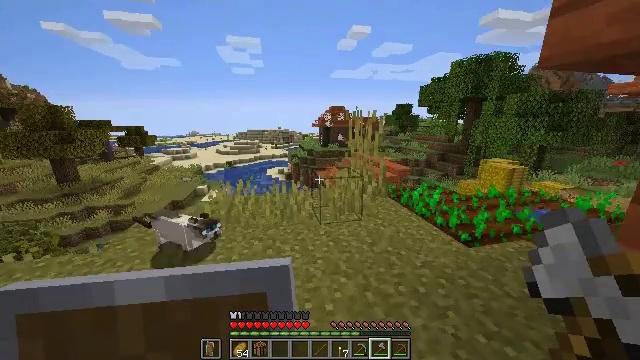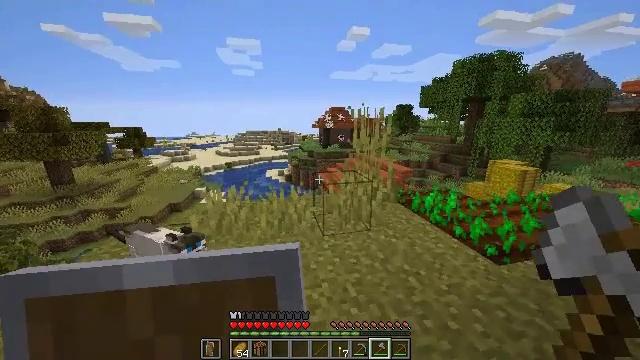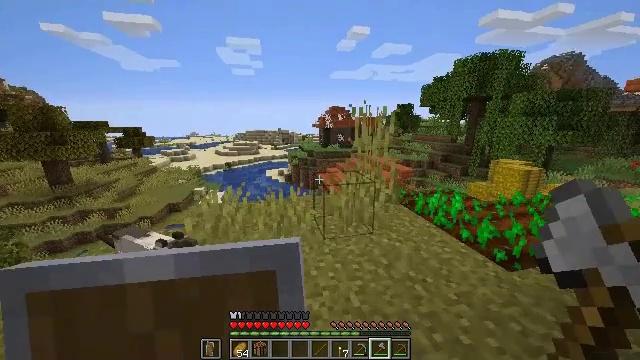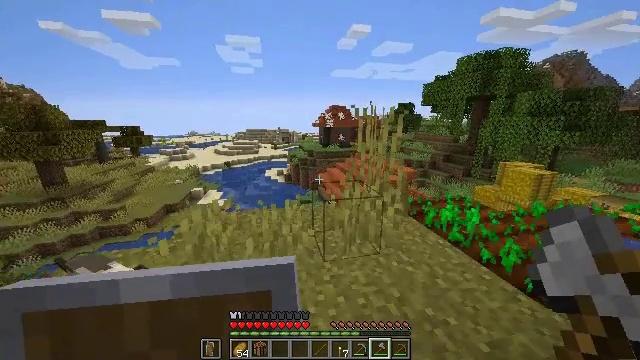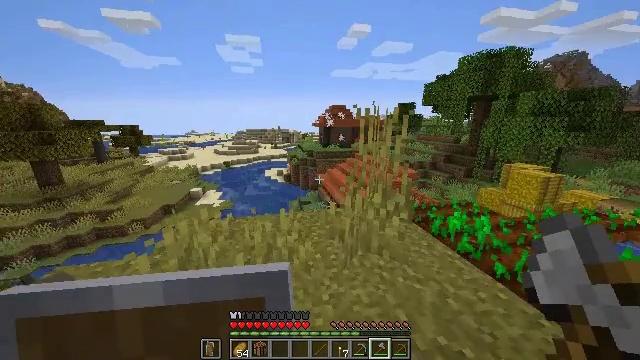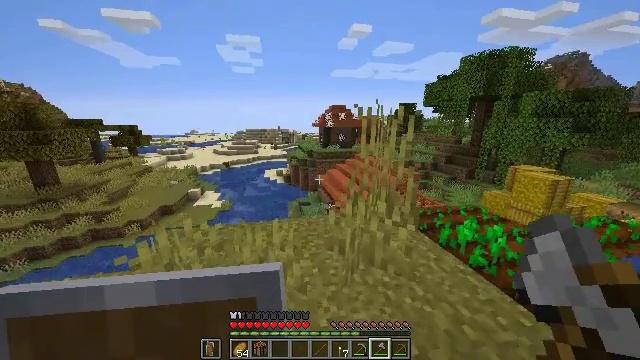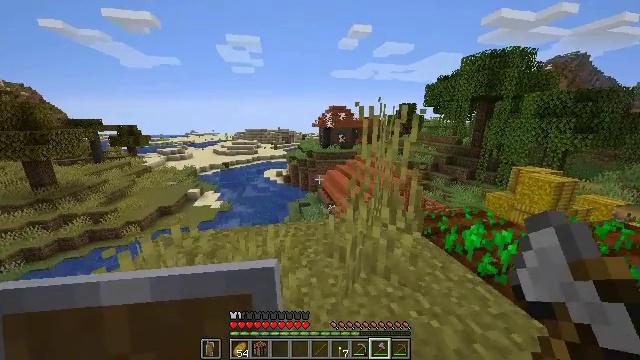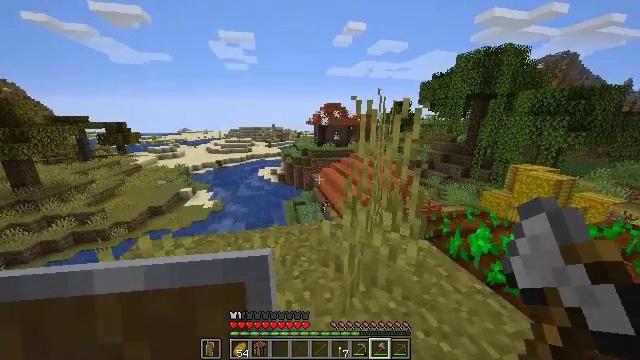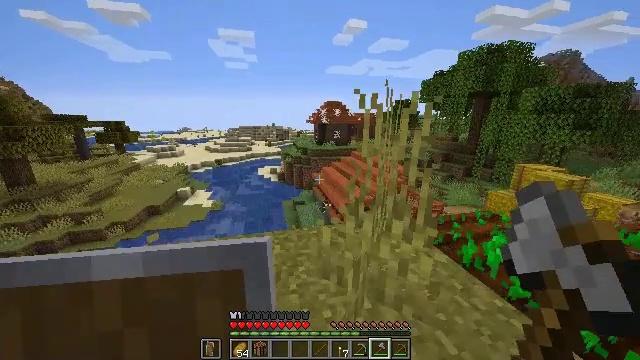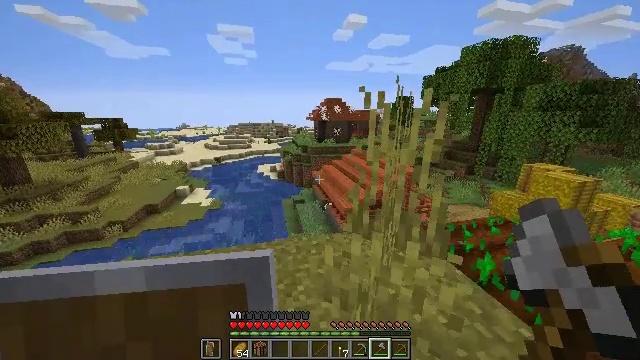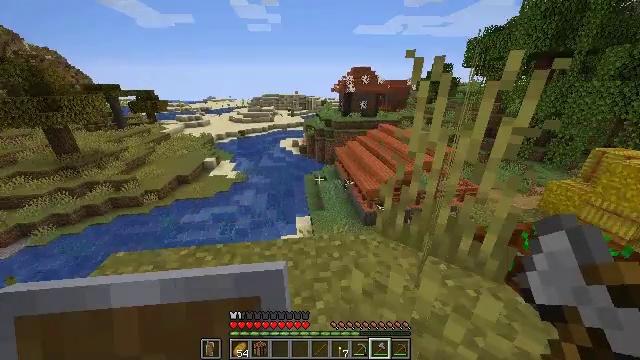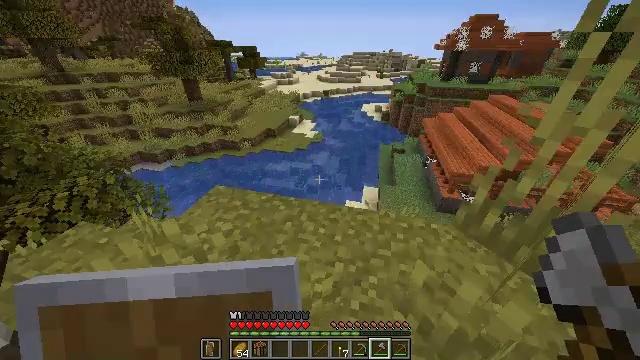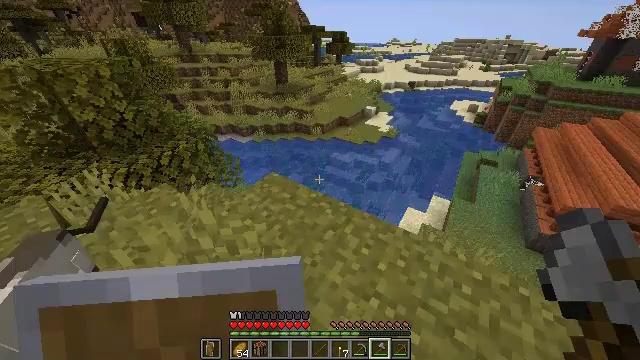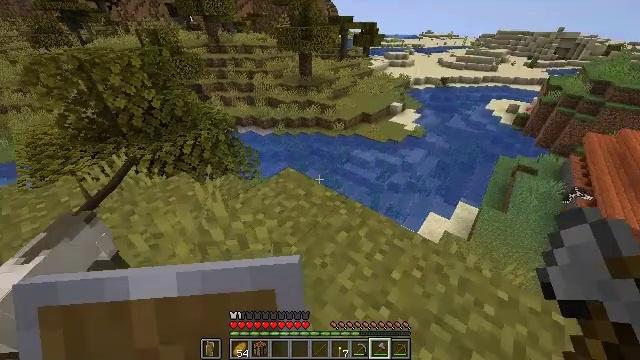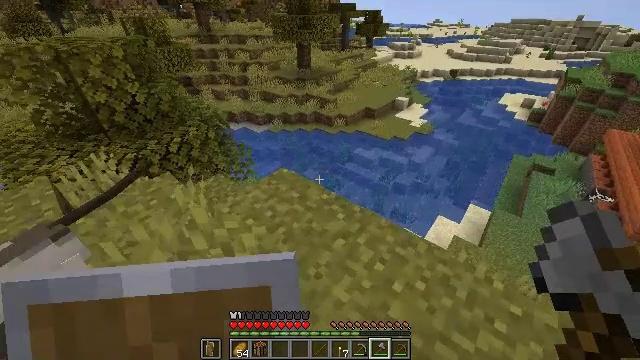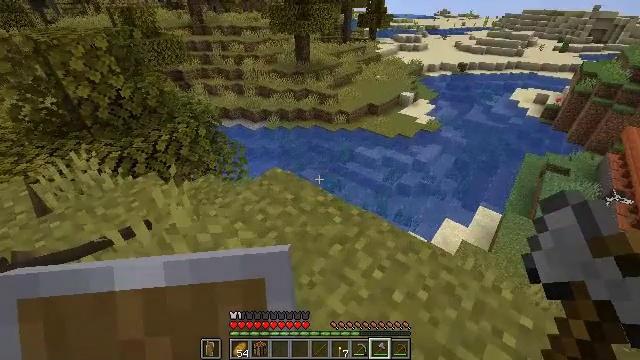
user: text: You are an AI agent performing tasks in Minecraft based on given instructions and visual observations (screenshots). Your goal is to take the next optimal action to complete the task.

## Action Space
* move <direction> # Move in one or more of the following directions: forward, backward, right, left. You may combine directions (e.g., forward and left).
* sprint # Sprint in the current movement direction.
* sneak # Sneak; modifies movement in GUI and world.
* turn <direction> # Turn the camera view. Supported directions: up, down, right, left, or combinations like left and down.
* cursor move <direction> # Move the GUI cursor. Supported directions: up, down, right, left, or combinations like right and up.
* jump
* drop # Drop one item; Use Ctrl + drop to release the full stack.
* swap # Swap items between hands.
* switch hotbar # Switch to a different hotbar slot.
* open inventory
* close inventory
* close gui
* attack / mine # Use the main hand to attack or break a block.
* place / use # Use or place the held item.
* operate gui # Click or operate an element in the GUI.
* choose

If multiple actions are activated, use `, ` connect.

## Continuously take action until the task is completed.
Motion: motion action
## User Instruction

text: Reclaim bookshelf materials.
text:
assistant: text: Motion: move forward, sprint
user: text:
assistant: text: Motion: move forward, sprint
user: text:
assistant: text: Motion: move forward, sprint
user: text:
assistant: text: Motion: move forward, sprint
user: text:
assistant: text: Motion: move forward, sprint
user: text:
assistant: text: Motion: move forward, sprint
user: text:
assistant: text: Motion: move forward, sprint, turn right
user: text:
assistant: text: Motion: move forward, sprint
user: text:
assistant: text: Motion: move forward, sprint
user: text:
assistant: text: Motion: move forward, sprint, turn left and down
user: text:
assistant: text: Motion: move forward, sprint, turn left and down
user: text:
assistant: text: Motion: sprint, turn left and down
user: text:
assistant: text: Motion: sprint, turn left
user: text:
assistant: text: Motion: sprint
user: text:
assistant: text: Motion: sprint
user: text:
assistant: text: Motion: sprint
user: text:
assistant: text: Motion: sprint
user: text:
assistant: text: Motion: sprint
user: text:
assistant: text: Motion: sprint, turn right and down
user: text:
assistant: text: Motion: move forward and move right, sprint, turn right and up
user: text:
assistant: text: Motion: move forward and move right, sprint, turn right
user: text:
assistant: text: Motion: move forward and move right, sprint, turn right
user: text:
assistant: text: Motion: move forward and move right, sprint
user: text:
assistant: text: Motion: move forward and move right, sprint
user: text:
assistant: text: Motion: move forward and move right, sprint
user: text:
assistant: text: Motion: move forward and move right, sprint
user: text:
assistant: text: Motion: move forward and move right, sprint
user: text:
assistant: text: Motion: move forward and move right, sprint
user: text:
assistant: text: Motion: move forward, sprint
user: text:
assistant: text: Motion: move forward, sprint